Interaction volume radius: 5 \u00c5
Interaction volume height: 15 \u00c5
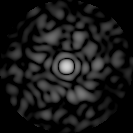
Disorder parameter: 0.8382